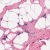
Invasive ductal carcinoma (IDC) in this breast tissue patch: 1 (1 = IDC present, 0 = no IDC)